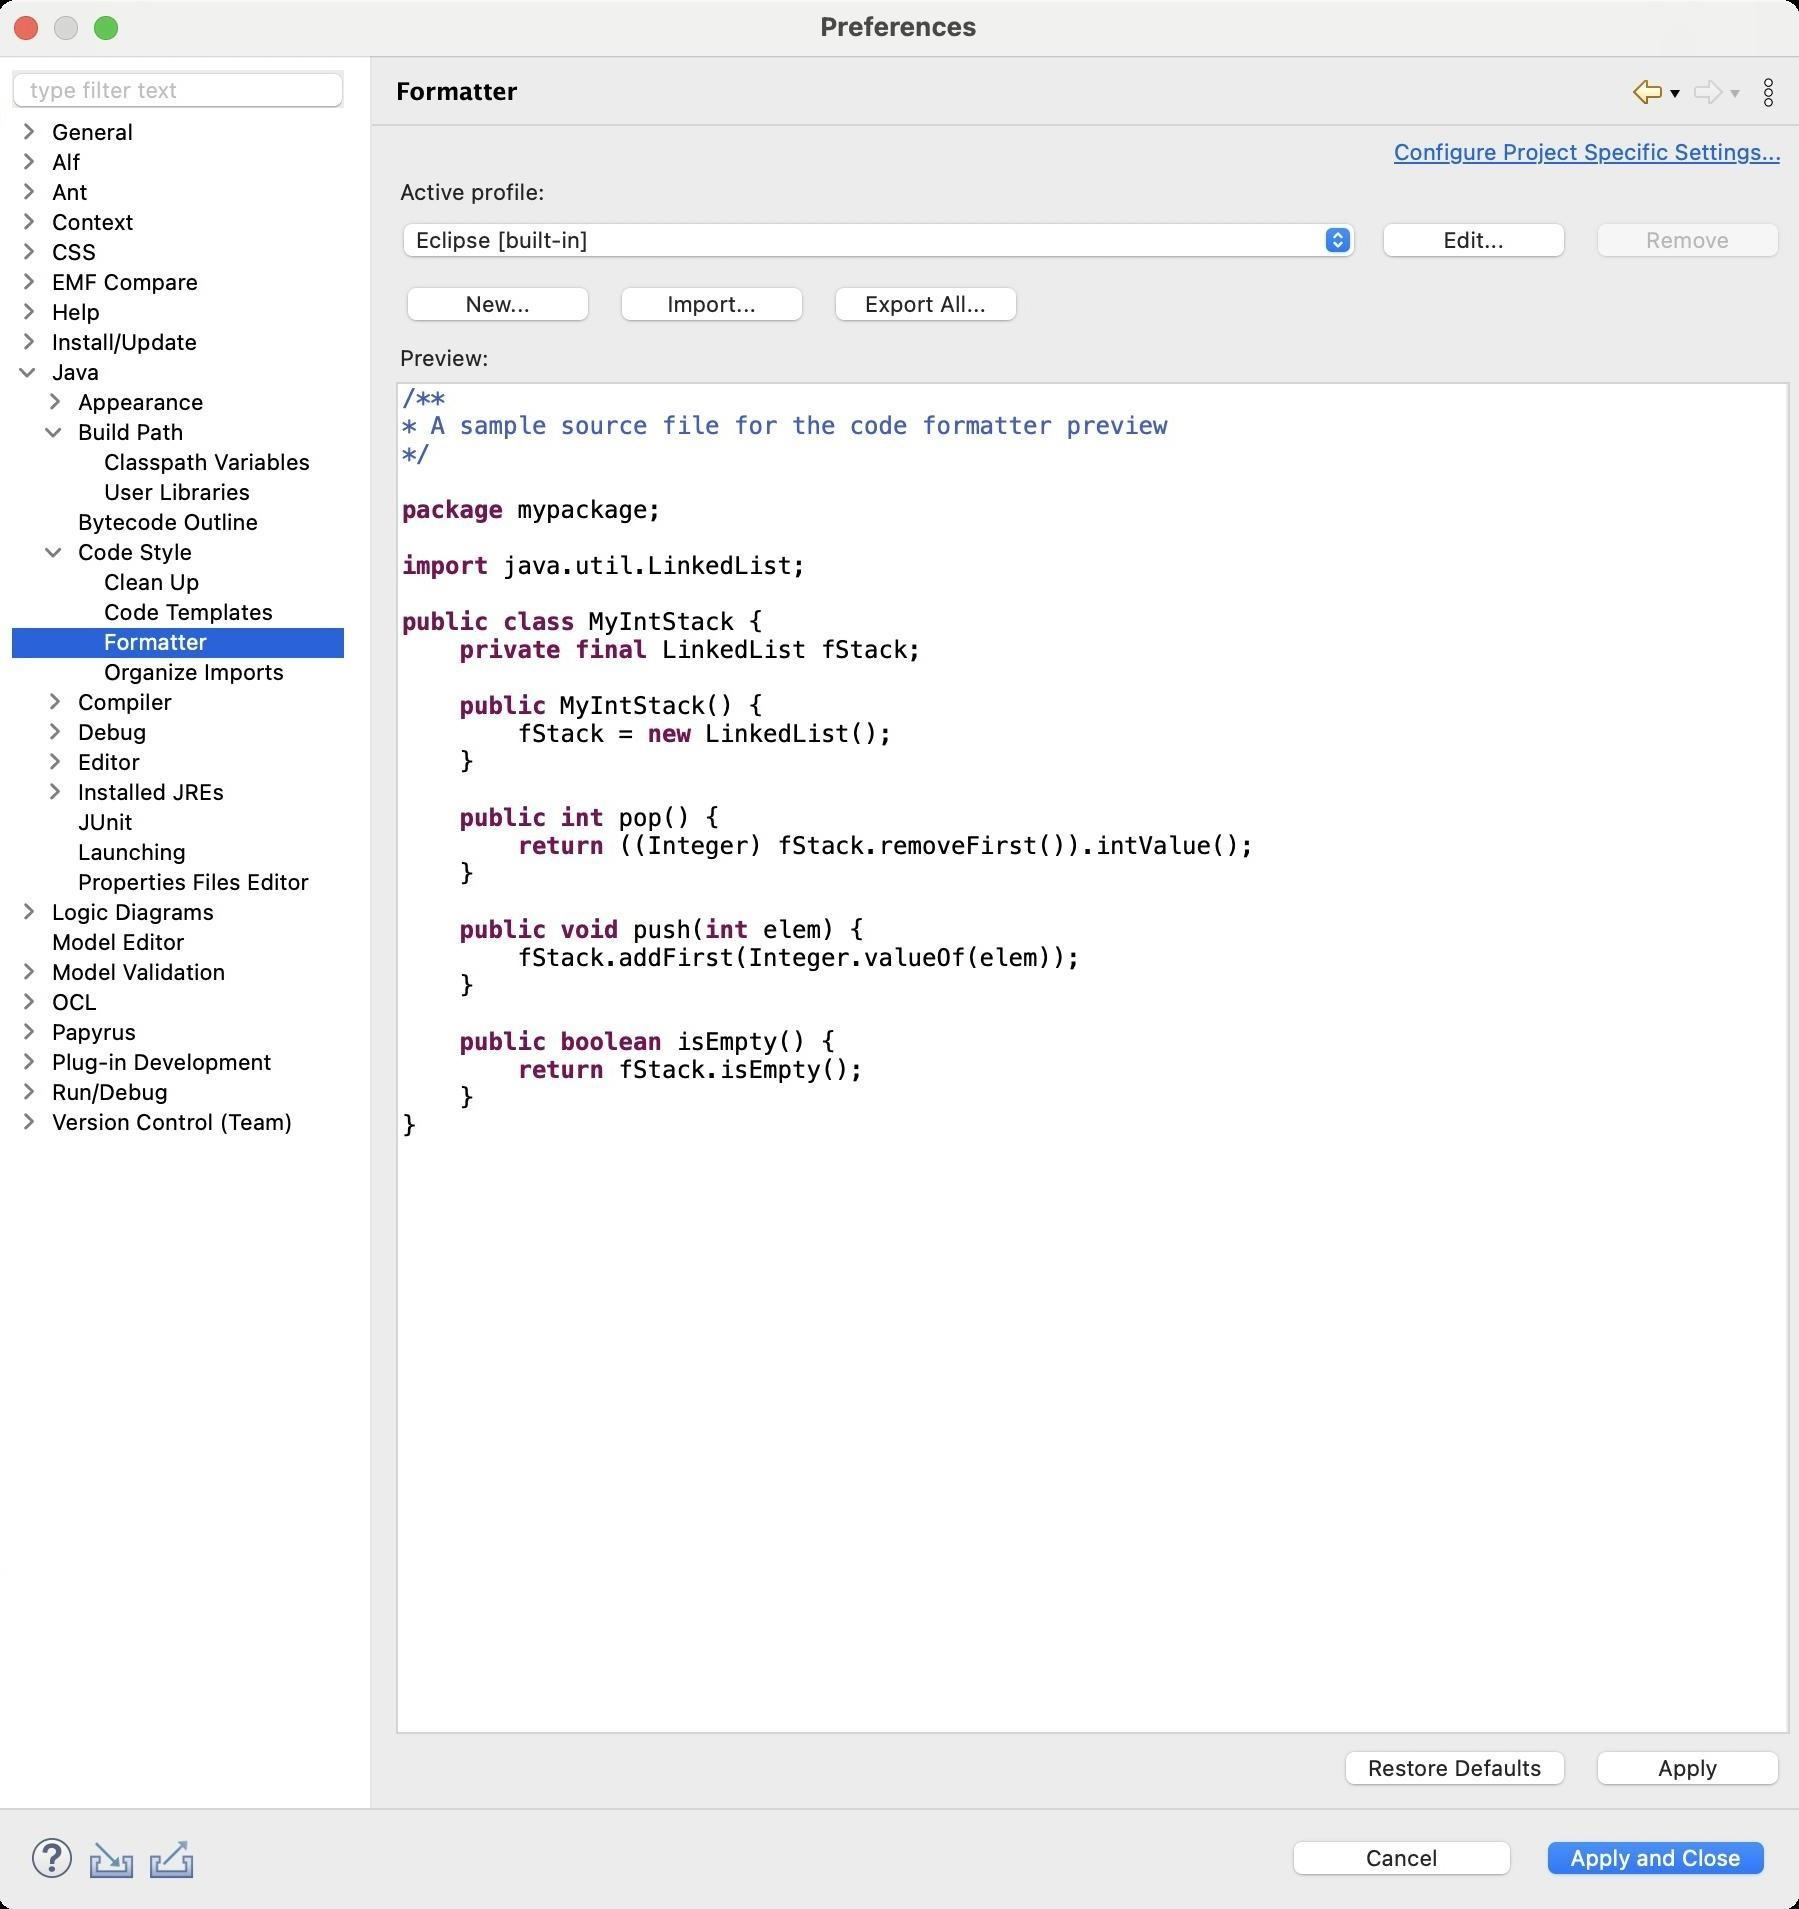
Accessibility tree:
{"name": "Preferences", "role": "AXWindow", "description": null, "role_description": "standard window", "value": null, "position": "480.00;95.00", "size": "901;955", "children": [{"name": "Apply_and_Close", "role": "AXButton", "description": null, "role_description": "button", "value": null, "position": "769.00;917.00", "size": "120;27", "children": []}, {"name": "Cancel", "role": "AXButton", "description": null, "role_description": "button", "value": null, "position": "642.00;917.00", "size": "120;27", "children": []}, {"name": null, "role": "AXToolbar", "description": null, "role_description": "toolbar", "value": null, "position": "12.00;915.00", "size": "90;30", "children": [{"name": "Help", "role": "AXCheckBox", "description": null, "role_description": "checkbox", "value": 0, "position": "12.00;915.00", "size": "30;30", "children": []}, {"name": "Import", "role": "AXButton", "description": null, "role_description": "button", "value": null, "position": "42.00;915.00", "size": "30;30", "children": []}, {"name": "Export", "role": "AXButton", "description": null, "role_description": "button", "value": null, "position": "72.00;915.00", "size": "30;30", "children": []}]}, {"name": null, "role": "AXScrollArea", "description": null, "role_description": "scroll area", "value": null, "position": "199.00;69.00", "size": "697;830", "children": [{"name": "Apply", "role": "AXButton", "description": null, "role_description": "button", "value": null, "position": "794.00;872.00", "size": "102;27", "children": []}, {"name": "Restore_Defaults", "role": "AXButton", "description": null, "role_description": "button", "value": null, "position": "668.00;872.00", "size": "121;27", "children": []}, {"name": null, "role": "AXScrollArea", "description": null, "role_description": "scroll area", "value": null, "position": "199.00;191.00", "size": "697;676", "children": [{"name": "Preview:", "role": "AXTextArea", "description": "", "role_description": "text entry area", "value": "/**\n* A sample source file for the code formatter preview\n*/\n\npackage mypackage;\n\nimport java.util.LinkedList;\n\npublic class MyIntStack {\n\tprivate final LinkedList fStack;\n\n\tpublic MyIntStack() {\n\t\tfStack = new LinkedList();\n\t}\n\n\tpublic int pop() {\n\t\treturn ((Integer) fStack.removeFirst()).intValue();\n\t}\n\n\tpublic void push(int elem) {\n\t\tfStack.addFirst(Integer.valueOf(elem));\n\t}\n\n\tpublic boolean isEmpty() {\n\t\treturn fStack.isEmpty();\n\t}\n}", "position": "200.00;192.00", "size": "694;674", "children": []}, {"name": null, "role": "AXScrollBar", "description": null, "role_description": "scroll bar", "value": 1.0, "position": "200.00;850.00", "size": "695;16", "children": []}, {"name": null, "role": "AXScrollBar", "description": null, "role_description": "scroll bar", "value": 1.0, "position": "879.00;192.00", "size": "16;674", "children": []}]}, {"name": null, "role": "AXStaticText", "description": null, "role_description": "text", "value": "Preview:", "position": "199.00;172.00", "size": "697;14", "children": []}, {"name": null, "role": "AXStaticText", "description": null, "role_description": "text", "value": "", "position": "687.00;146.00", "size": "209;14", "children": []}, {"name": "Export_All...", "role": "AXButton", "description": null, "role_description": "button", "value": null, "position": "413.00;140.00", "size": "102;27", "children": []}, {"name": "Import...", "role": "AXButton", "description": null, "role_description": "button", "value": null, "position": "306.00;140.00", "size": "102;27", "children": []}, {"name": "New...", "role": "AXButton", "description": null, "role_description": "button", "value": null, "position": "199.00;140.00", "size": "102;27", "children": []}, {"name": "Remove", "role": "AXButton", "description": null, "role_description": "button", "value": null, "position": "794.00;108.00", "size": "102;27", "children": []}, {"name": "Edit...", "role": "AXButton", "description": null, "role_description": "button", "value": null, "position": "687.00;108.00", "size": "102;27", "children": []}, {"name": null, "role": "AXPopUpButton", "description": null, "role_description": "pop up button", "value": "Eclipse [built-in]", "position": "199.00;110.00", "size": "483;22", "children": []}, {"name": null, "role": "AXStaticText", "description": null, "role_description": "text", "value": "Active profile:", "position": "199.00;89.00", "size": "697;14", "children": []}, {"name": null, "role": "AXScrollArea", "description": null, "role_description": "scroll area", "value": null, "position": "696.00;69.00", "size": "200;15", "children": [{"name": null, "role": "AXTextArea", "description": null, "role_description": "text entry area", "value": "Configure Project Specific Settings...", "position": "696.00;69.00", "size": "200;15", "children": [{"name": "Configure_Project_Specific_Settings...", "role": "AXLink", "description": null, "role_description": "hyperlink", "value": null, "position": "698.00;69.00", "size": "194;13", "children": []}]}]}]}, {"name": null, "role": "AXToolbar", "description": "", "role_description": "toolbar", "value": null, "position": "814.00;35.00", "size": "82;22", "children": [{"name": "Back_to_Code_Templates", "role": "AXMenuButton", "description": null, "role_description": "menu button", "value": null, "position": "814.00;35.00", "size": "22;22", "children": []}, {"name": "Forward", "role": "AXMenuButton", "description": null, "role_description": "menu button", "value": null, "position": "844.00;35.00", "size": "22;22", "children": []}, {"name": "Additional_Dialog_Actions", "role": "AXButton", "description": null, "role_description": "button", "value": null, "position": "874.00;35.00", "size": "22;22", "children": []}]}, {"name": null, "role": "AXStaticText", "description": "", "role_description": "text", "value": "Formatter", "position": "196.00;35.00", "size": "611;21", "children": []}, {"name": null, "role": "AXSplitter", "description": null, "role_description": "splitter", "value": 180, "position": "180.00;28.00", "size": "5;876", "children": []}, {"name": null, "role": "AXScrollArea", "description": null, "role_description": "scroll area", "value": null, "position": "7.00;59.00", "size": "166;845", "children": [{"name": null, "role": "AXOutline", "description": null, "role_description": "outline", "value": null, "position": "7.00;59.00", "size": "166;845", "children": [{"name": null, "role": "AXRow", "description": null, "role_description": "outline row", "value": null, "position": "7.00;59.00", "size": "166;15", "children": [{"name": null, "role": "AXGroup", "description": null, "role_description": "group", "value": null, "position": "7.00;59.00", "size": "150;15", "children": [{"name": null, "role": "AXDisclosureTriangle", "description": null, "role_description": "disclosure triangle", "value": 0, "position": "9.00;59.00", "size": "12;14", "children": []}, {"name": null, "role": "AXStaticText", "description": null, "role_description": "text", "value": "General", "position": "25.00;59.00", "size": "131;14", "children": []}]}]}, {"name": null, "role": "AXRow", "description": null, "role_description": "outline row", "value": null, "position": "7.00;74.00", "size": "166;15", "children": [{"name": null, "role": "AXGroup", "description": null, "role_description": "group", "value": null, "position": "7.00;74.00", "size": "150;15", "children": [{"name": null, "role": "AXDisclosureTriangle", "description": null, "role_description": "disclosure triangle", "value": 0, "position": "9.00;74.00", "size": "12;14", "children": []}, {"name": null, "role": "AXStaticText", "description": null, "role_description": "text", "value": "Alf", "position": "25.00;74.00", "size": "131;14", "children": []}]}]}, {"name": null, "role": "AXRow", "description": null, "role_description": "outline row", "value": null, "position": "7.00;89.00", "size": "166;15", "children": [{"name": null, "role": "AXGroup", "description": null, "role_description": "group", "value": null, "position": "7.00;89.00", "size": "150;15", "children": [{"name": null, "role": "AXDisclosureTriangle", "description": null, "role_description": "disclosure triangle", "value": 0, "position": "9.00;89.00", "size": "12;14", "children": []}, {"name": null, "role": "AXStaticText", "description": null, "role_description": "text", "value": "Ant", "position": "25.00;89.00", "size": "131;14", "children": []}]}]}, {"name": null, "role": "AXRow", "description": null, "role_description": "outline row", "value": null, "position": "7.00;104.00", "size": "166;15", "children": [{"name": null, "role": "AXGroup", "description": null, "role_description": "group", "value": null, "position": "7.00;104.00", "size": "150;15", "children": [{"name": null, "role": "AXDisclosureTriangle", "description": null, "role_description": "disclosure triangle", "value": 0, "position": "9.00;104.00", "size": "12;14", "children": []}, {"name": null, "role": "AXStaticText", "description": null, "role_description": "text", "value": "Context", "position": "25.00;104.00", "size": "131;14", "children": []}]}]}, {"name": null, "role": "AXRow", "description": null, "role_description": "outline row", "value": null, "position": "7.00;119.00", "size": "166;15", "children": [{"name": null, "role": "AXGroup", "description": null, "role_description": "group", "value": null, "position": "7.00;119.00", "size": "150;15", "children": [{"name": null, "role": "AXDisclosureTriangle", "description": null, "role_description": "disclosure triangle", "value": 0, "position": "9.00;119.00", "size": "12;14", "children": []}, {"name": null, "role": "AXStaticText", "description": null, "role_description": "text", "value": "CSS", "position": "25.00;119.00", "size": "131;14", "children": []}]}]}, {"name": null, "role": "AXRow", "description": null, "role_description": "outline row", "value": null, "position": "7.00;134.00", "size": "166;15", "children": [{"name": null, "role": "AXGroup", "description": null, "role_description": "group", "value": null, "position": "7.00;134.00", "size": "150;15", "children": [{"name": null, "role": "AXDisclosureTriangle", "description": null, "role_description": "disclosure triangle", "value": 0, "position": "9.00;134.00", "size": "12;14", "children": []}, {"name": null, "role": "AXStaticText", "description": null, "role_description": "text", "value": "EMF Compare", "position": "25.00;134.00", "size": "131;14", "children": []}]}]}, {"name": null, "role": "AXRow", "description": null, "role_description": "outline row", "value": null, "position": "7.00;149.00", "size": "166;15", "children": [{"name": null, "role": "AXGroup", "description": null, "role_description": "group", "value": null, "position": "7.00;149.00", "size": "150;15", "children": [{"name": null, "role": "AXDisclosureTriangle", "description": null, "role_description": "disclosure triangle", "value": 0, "position": "9.00;149.00", "size": "12;14", "children": []}, {"name": null, "role": "AXStaticText", "description": null, "role_description": "text", "value": "Help", "position": "25.00;149.00", "size": "131;14", "children": []}]}]}, {"name": null, "role": "AXRow", "description": null, "role_description": "outline row", "value": null, "position": "7.00;164.00", "size": "166;15", "children": [{"name": null, "role": "AXGroup", "description": null, "role_description": "group", "value": null, "position": "7.00;164.00", "size": "150;15", "children": [{"name": null, "role": "AXDisclosureTriangle", "description": null, "role_description": "disclosure triangle", "value": 0, "position": "9.00;164.00", "size": "12;14", "children": []}, {"name": null, "role": "AXStaticText", "description": null, "role_description": "text", "value": "Install/Update", "position": "25.00;164.00", "size": "131;14", "children": []}]}]}, {"name": null, "role": "AXRow", "description": null, "role_description": "outline row", "value": null, "position": "7.00;179.00", "size": "166;15", "children": [{"name": null, "role": "AXGroup", "description": null, "role_description": "group", "value": null, "position": "7.00;179.00", "size": "150;15", "children": [{"name": null, "role": "AXDisclosureTriangle", "description": null, "role_description": "disclosure triangle", "value": 1, "position": "9.00;179.00", "size": "12;14", "children": []}, {"name": null, "role": "AXStaticText", "description": null, "role_description": "text", "value": "Java", "position": "25.00;179.00", "size": "131;14", "children": []}]}]}, {"name": null, "role": "AXRow", "description": null, "role_description": "outline row", "value": null, "position": "7.00;194.00", "size": "166;15", "children": [{"name": null, "role": "AXGroup", "description": null, "role_description": "group", "value": null, "position": "7.00;194.00", "size": "150;15", "children": [{"name": null, "role": "AXDisclosureTriangle", "description": null, "role_description": "disclosure triangle", "value": 0, "position": "22.00;194.00", "size": "12;14", "children": []}, {"name": null, "role": "AXStaticText", "description": null, "role_description": "text", "value": "Appearance", "position": "38.00;194.00", "size": "118;14", "children": []}]}]}, {"name": null, "role": "AXRow", "description": null, "role_description": "outline row", "value": null, "position": "7.00;209.00", "size": "166;15", "children": [{"name": null, "role": "AXGroup", "description": null, "role_description": "group", "value": null, "position": "7.00;209.00", "size": "150;15", "children": [{"name": null, "role": "AXDisclosureTriangle", "description": null, "role_description": "disclosure triangle", "value": 1, "position": "22.00;209.00", "size": "12;14", "children": []}, {"name": null, "role": "AXStaticText", "description": null, "role_description": "text", "value": "Build Path", "position": "38.00;209.00", "size": "118;14", "children": []}]}]}, {"name": null, "role": "AXRow", "description": null, "role_description": "outline row", "value": null, "position": "7.00;224.00", "size": "166;15", "children": [{"name": null, "role": "AXStaticText", "description": null, "role_description": "text", "value": "Classpath Variables", "position": "51.00;224.00", "size": "105;14", "children": []}]}, {"name": null, "role": "AXRow", "description": null, "role_description": "outline row", "value": null, "position": "7.00;239.00", "size": "166;15", "children": [{"name": null, "role": "AXStaticText", "description": null, "role_description": "text", "value": "User Libraries", "position": "51.00;239.00", "size": "105;14", "children": []}]}, {"name": null, "role": "AXRow", "description": null, "role_description": "outline row", "value": null, "position": "7.00;254.00", "size": "166;15", "children": [{"name": null, "role": "AXStaticText", "description": null, "role_description": "text", "value": "Bytecode Outline", "position": "38.00;254.00", "size": "118;14", "children": []}]}, {"name": null, "role": "AXRow", "description": null, "role_description": "outline row", "value": null, "position": "7.00;269.00", "size": "166;15", "children": [{"name": null, "role": "AXGroup", "description": null, "role_description": "group", "value": null, "position": "7.00;269.00", "size": "150;15", "children": [{"name": null, "role": "AXDisclosureTriangle", "description": null, "role_description": "disclosure triangle", "value": 1, "position": "22.00;269.00", "size": "12;14", "children": []}, {"name": null, "role": "AXStaticText", "description": null, "role_description": "text", "value": "Code Style", "position": "38.00;269.00", "size": "118;14", "children": []}]}]}, {"name": null, "role": "AXRow", "description": null, "role_description": "outline row", "value": null, "position": "7.00;284.00", "size": "166;15", "children": [{"name": null, "role": "AXStaticText", "description": null, "role_description": "text", "value": "Clean Up", "position": "51.00;284.00", "size": "105;14", "children": []}]}, {"name": null, "role": "AXRow", "description": null, "role_description": "outline row", "value": null, "position": "7.00;299.00", "size": "166;15", "children": [{"name": null, "role": "AXStaticText", "description": null, "role_description": "text", "value": "Code Templates", "position": "51.00;299.00", "size": "105;14", "children": []}]}, {"name": null, "role": "AXRow", "description": null, "role_description": "outline row", "value": null, "position": "7.00;314.00", "size": "166;15", "children": [{"name": null, "role": "AXStaticText", "description": null, "role_description": "text", "value": "Formatter", "position": "51.00;314.00", "size": "105;14", "children": []}]}, {"name": null, "role": "AXRow", "description": null, "role_description": "outline row", "value": null, "position": "7.00;329.00", "size": "166;15", "children": [{"name": null, "role": "AXStaticText", "description": null, "role_description": "text", "value": "Organize Imports", "position": "51.00;329.00", "size": "105;14", "children": []}]}, {"name": null, "role": "AXRow", "description": null, "role_description": "outline row", "value": null, "position": "7.00;344.00", "size": "166;15", "children": [{"name": null, "role": "AXGroup", "description": null, "role_description": "group", "value": null, "position": "7.00;344.00", "size": "150;15", "children": [{"name": null, "role": "AXDisclosureTriangle", "description": null, "role_description": "disclosure triangle", "value": 0, "position": "22.00;344.00", "size": "12;14", "children": []}, {"name": null, "role": "AXStaticText", "description": null, "role_description": "text", "value": "Compiler", "position": "38.00;344.00", "size": "118;14", "children": []}]}]}, {"name": null, "role": "AXRow", "description": null, "role_description": "outline row", "value": null, "position": "7.00;359.00", "size": "166;15", "children": [{"name": null, "role": "AXGroup", "description": null, "role_description": "group", "value": null, "position": "7.00;359.00", "size": "150;15", "children": [{"name": null, "role": "AXDisclosureTriangle", "description": null, "role_description": "disclosure triangle", "value": 0, "position": "22.00;359.00", "size": "12;14", "children": []}, {"name": null, "role": "AXStaticText", "description": null, "role_description": "text", "value": "Debug", "position": "38.00;359.00", "size": "118;14", "children": []}]}]}, {"name": null, "role": "AXRow", "description": null, "role_description": "outline row", "value": null, "position": "7.00;374.00", "size": "166;15", "children": [{"name": null, "role": "AXGroup", "description": null, "role_description": "group", "value": null, "position": "7.00;374.00", "size": "150;15", "children": [{"name": null, "role": "AXDisclosureTriangle", "description": null, "role_description": "disclosure triangle", "value": 0, "position": "22.00;374.00", "size": "12;14", "children": []}, {"name": null, "role": "AXStaticText", "description": null, "role_description": "text", "value": "Editor", "position": "38.00;374.00", "size": "118;14", "children": []}]}]}, {"name": null, "role": "AXRow", "description": null, "role_description": "outline row", "value": null, "position": "7.00;389.00", "size": "166;15", "children": [{"name": null, "role": "AXGroup", "description": null, "role_description": "group", "value": null, "position": "7.00;389.00", "size": "150;15", "children": [{"name": null, "role": "AXDisclosureTriangle", "description": null, "role_description": "disclosure triangle", "value": 0, "position": "22.00;389.00", "size": "12;14", "children": []}, {"name": null, "role": "AXStaticText", "description": null, "role_description": "text", "value": "Installed JREs", "position": "38.00;389.00", "size": "118;14", "children": []}]}]}, {"name": null, "role": "AXRow", "description": null, "role_description": "outline row", "value": null, "position": "7.00;404.00", "size": "166;15", "children": [{"name": null, "role": "AXStaticText", "description": null, "role_description": "text", "value": "JUnit", "position": "38.00;404.00", "size": "118;14", "children": []}]}, {"name": null, "role": "AXRow", "description": null, "role_description": "outline row", "value": null, "position": "7.00;419.00", "size": "166;15", "children": [{"name": null, "role": "AXStaticText", "description": null, "role_description": "text", "value": "Launching", "position": "38.00;419.00", "size": "118;14", "children": []}]}, {"name": null, "role": "AXRow", "description": null, "role_description": "outline row", "value": null, "position": "7.00;434.00", "size": "166;15", "children": [{"name": null, "role": "AXStaticText", "description": null, "role_description": "text", "value": "Properties Files Editor", "position": "38.00;434.00", "size": "118;14", "children": []}]}, {"name": null, "role": "AXRow", "description": null, "role_description": "outline row", "value": null, "position": "7.00;449.00", "size": "166;15", "children": [{"name": null, "role": "AXGroup", "description": null, "role_description": "group", "value": null, "position": "7.00;449.00", "size": "150;15", "children": [{"name": null, "role": "AXDisclosureTriangle", "description": null, "role_description": "disclosure triangle", "value": 0, "position": "9.00;449.00", "size": "12;14", "children": []}, {"name": null, "role": "AXStaticText", "description": null, "role_description": "text", "value": "Logic Diagrams", "position": "25.00;449.00", "size": "131;14", "children": []}]}]}, {"name": null, "role": "AXRow", "description": null, "role_description": "outline row", "value": null, "position": "7.00;464.00", "size": "166;15", "children": [{"name": null, "role": "AXStaticText", "description": null, "role_description": "text", "value": "Model Editor", "position": "25.00;464.00", "size": "131;14", "children": []}]}, {"name": null, "role": "AXRow", "description": null, "role_description": "outline row", "value": null, "position": "7.00;479.00", "size": "166;15", "children": [{"name": null, "role": "AXGroup", "description": null, "role_description": "group", "value": null, "position": "7.00;479.00", "size": "150;15", "children": [{"name": null, "role": "AXDisclosureTriangle", "description": null, "role_description": "disclosure triangle", "value": 0, "position": "9.00;479.00", "size": "12;14", "children": []}, {"name": null, "role": "AXStaticText", "description": null, "role_description": "text", "value": "Model Validation", "position": "25.00;479.00", "size": "131;14", "children": []}]}]}, {"name": null, "role": "AXRow", "description": null, "role_description": "outline row", "value": null, "position": "7.00;494.00", "size": "166;15", "children": [{"name": null, "role": "AXGroup", "description": null, "role_description": "group", "value": null, "position": "7.00;494.00", "size": "150;15", "children": [{"name": null, "role": "AXDisclosureTriangle", "description": null, "role_description": "disclosure triangle", "value": 0, "position": "9.00;494.00", "size": "12;14", "children": []}, {"name": null, "role": "AXStaticText", "description": null, "role_description": "text", "value": "OCL", "position": "25.00;494.00", "size": "131;14", "children": []}]}]}, {"name": null, "role": "AXRow", "description": null, "role_description": "outline row", "value": null, "position": "7.00;509.00", "size": "166;15", "children": [{"name": null, "role": "AXGroup", "description": null, "role_description": "group", "value": null, "position": "7.00;509.00", "size": "150;15", "children": [{"name": null, "role": "AXDisclosureTriangle", "description": null, "role_description": "disclosure triangle", "value": 0, "position": "9.00;509.00", "size": "12;14", "children": []}, {"name": null, "role": "AXStaticText", "description": null, "role_description": "text", "value": "Papyrus", "position": "25.00;509.00", "size": "131;14", "children": []}]}]}, {"name": null, "role": "AXRow", "description": null, "role_description": "outline row", "value": null, "position": "7.00;524.00", "size": "166;15", "children": [{"name": null, "role": "AXGroup", "description": null, "role_description": "group", "value": null, "position": "7.00;524.00", "size": "150;15", "children": [{"name": null, "role": "AXDisclosureTriangle", "description": null, "role_description": "disclosure triangle", "value": 0, "position": "9.00;524.00", "size": "12;14", "children": []}, {"name": null, "role": "AXStaticText", "description": null, "role_description": "text", "value": "Plug-in Development", "position": "25.00;524.00", "size": "131;14", "children": []}]}]}, {"name": null, "role": "AXRow", "description": null, "role_description": "outline row", "value": null, "position": "7.00;539.00", "size": "166;15", "children": [{"name": null, "role": "AXGroup", "description": null, "role_description": "group", "value": null, "position": "7.00;539.00", "size": "150;15", "children": [{"name": null, "role": "AXDisclosureTriangle", "description": null, "role_description": "disclosure triangle", "value": 0, "position": "9.00;539.00", "size": "12;14", "children": []}, {"name": null, "role": "AXStaticText", "description": null, "role_description": "text", "value": "Run/Debug", "position": "25.00;539.00", "size": "131;14", "children": []}]}]}, {"name": null, "role": "AXRow", "description": null, "role_description": "outline row", "value": null, "position": "7.00;554.00", "size": "166;15", "children": [{"name": null, "role": "AXGroup", "description": null, "role_description": "group", "value": null, "position": "7.00;554.00", "size": "150;15", "children": [{"name": null, "role": "AXDisclosureTriangle", "description": null, "role_description": "disclosure triangle", "value": 0, "position": "9.00;554.00", "size": "12;14", "children": []}, {"name": null, "role": "AXStaticText", "description": null, "role_description": "text", "value": "Version Control (Team)", "position": "25.00;554.00", "size": "131;14", "children": []}]}]}, {"name": null, "role": "AXColumn", "description": null, "role_description": "column", "value": null, "position": "7.00;59.00", "size": "150;845", "children": []}]}]}, {"name": "type_filter_text", "role": "AXTextField", "description": null, "role_description": "search text field", "value": "", "position": "7.00;35.00", "size": "166;19", "children": []}, {"name": null, "role": "AXButton", "description": null, "role_description": "close button", "value": null, "position": "7.00;6.00", "size": "14;16", "children": []}, {"name": null, "role": "AXButton", "description": null, "role_description": "zoom button", "value": null, "position": "47.00;6.00", "size": "14;16", "children": [{"name": null, "role": "AXGroup", "description": null, "role_description": "group", "value": null, "position": "47.00;6.00", "size": "14;16", "children": [{"name": null, "role": "AXGroup", "description": null, "role_description": "group", "value": null, "position": "47.00;6.00", "size": "14;16", "children": []}]}]}, {"name": null, "role": "AXButton", "description": null, "role_description": "minimize button", "value": null, "position": "27.00;6.00", "size": "14;16", "children": []}, {"name": null, "role": "AXStaticText", "description": null, "role_description": "text", "value": "Preferences", "position": "409.00;5.00", "size": "83;16", "children": []}]}